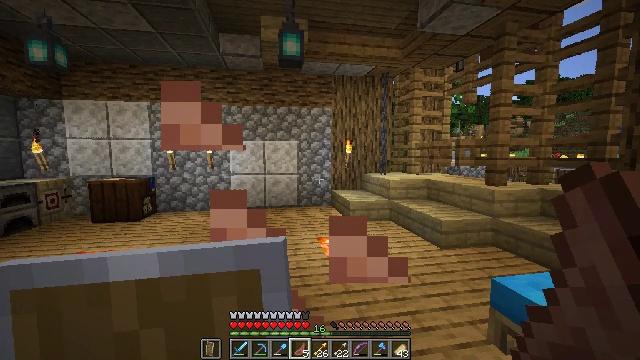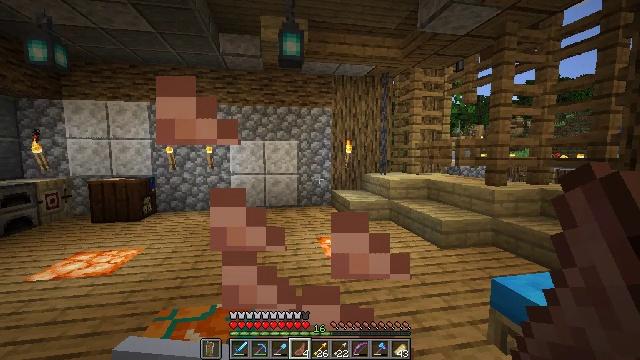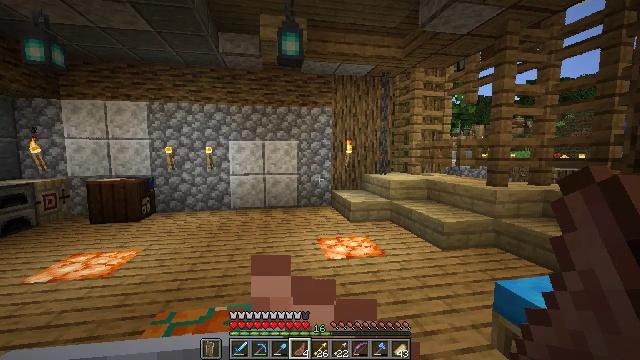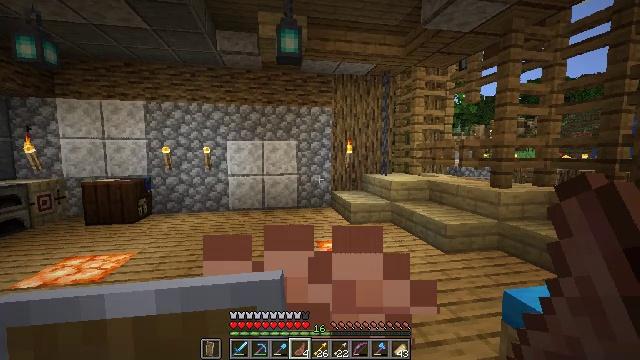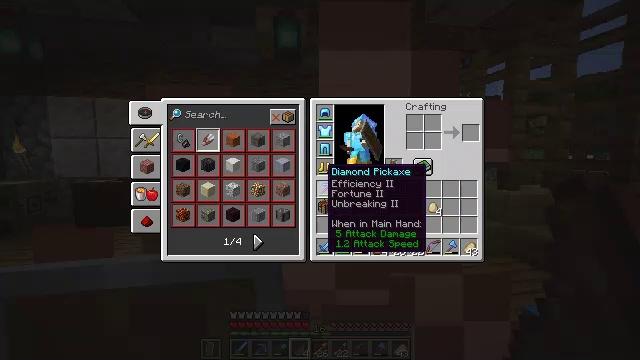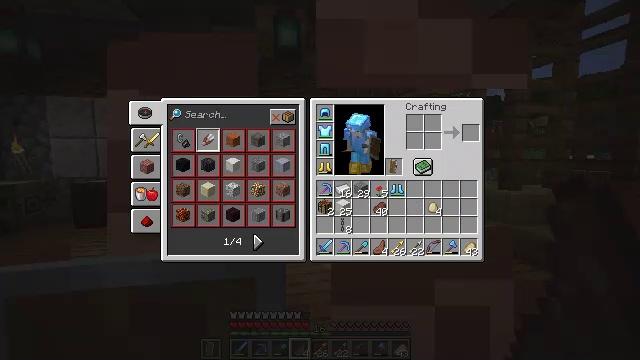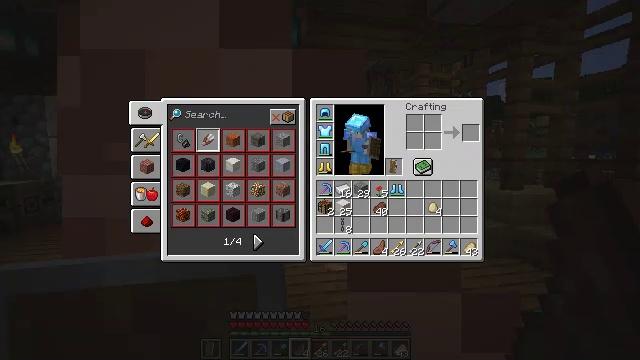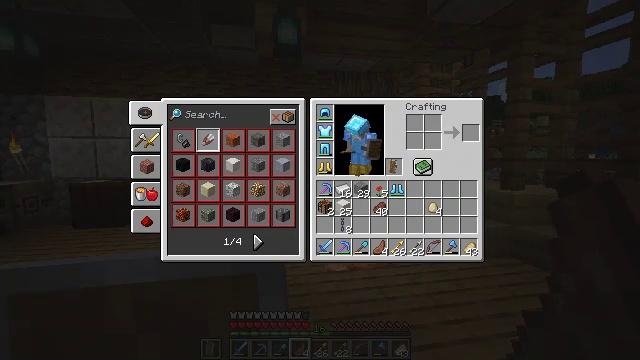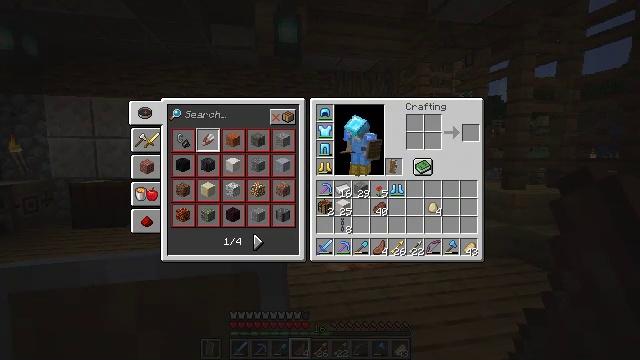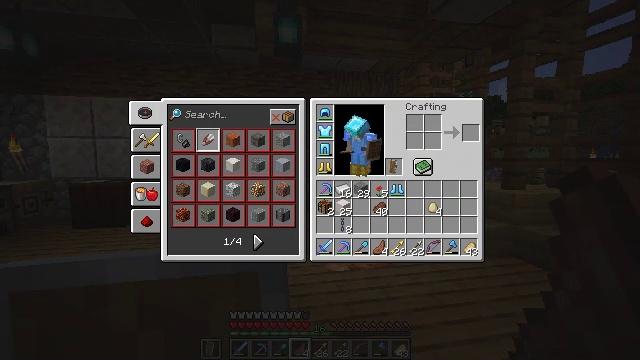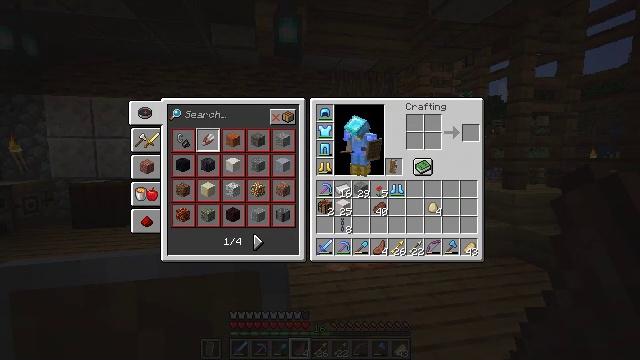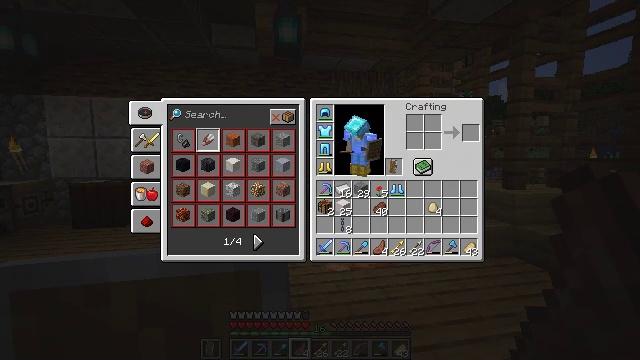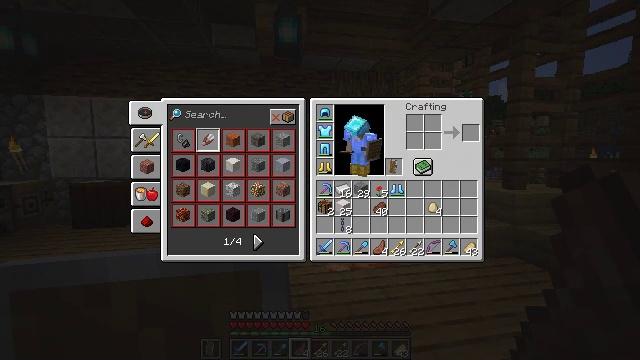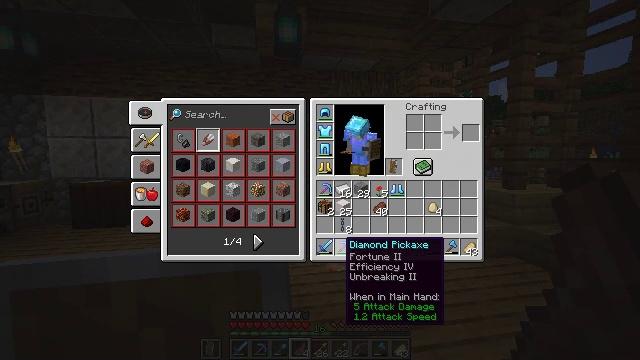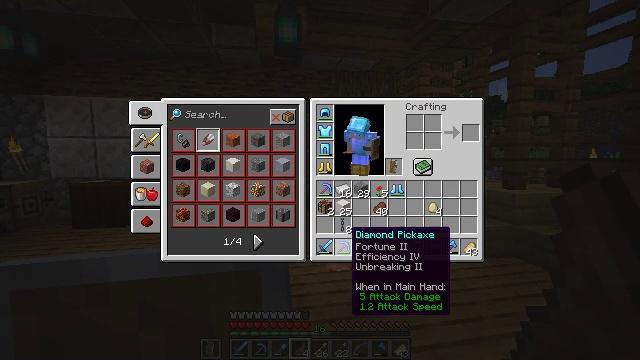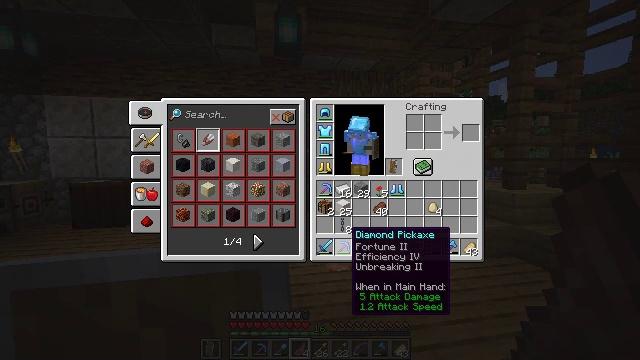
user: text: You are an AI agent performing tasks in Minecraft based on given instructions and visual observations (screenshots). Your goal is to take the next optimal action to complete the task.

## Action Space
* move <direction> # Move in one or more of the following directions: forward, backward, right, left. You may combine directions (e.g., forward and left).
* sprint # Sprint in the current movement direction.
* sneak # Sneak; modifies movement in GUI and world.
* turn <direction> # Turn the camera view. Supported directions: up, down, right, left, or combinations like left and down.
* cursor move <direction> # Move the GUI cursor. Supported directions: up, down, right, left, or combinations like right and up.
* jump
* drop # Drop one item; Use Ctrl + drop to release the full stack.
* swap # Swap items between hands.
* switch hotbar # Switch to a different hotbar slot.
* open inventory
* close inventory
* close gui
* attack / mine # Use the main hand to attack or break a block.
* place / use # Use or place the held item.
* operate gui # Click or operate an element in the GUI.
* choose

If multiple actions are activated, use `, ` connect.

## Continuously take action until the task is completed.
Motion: motion action
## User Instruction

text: Remove and gather vines.
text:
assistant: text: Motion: move forward, use / place
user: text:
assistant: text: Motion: move forward, use / place
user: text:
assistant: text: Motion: move forward, use / place
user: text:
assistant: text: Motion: move forward, open inventory
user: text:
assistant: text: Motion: move forward, cursor move down, open inventory
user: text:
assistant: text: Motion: cursor move left and down, open inventory
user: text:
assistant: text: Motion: cursor move left and down, open inventory
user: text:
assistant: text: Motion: cursor move down
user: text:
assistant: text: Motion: no_op
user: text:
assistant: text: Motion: no_op
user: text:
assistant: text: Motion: no_op
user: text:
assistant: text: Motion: cursor move right and up
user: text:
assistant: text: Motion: cursor move right and up
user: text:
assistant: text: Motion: cursor move up
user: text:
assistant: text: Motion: no_op
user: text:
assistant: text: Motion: no_op
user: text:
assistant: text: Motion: no_op
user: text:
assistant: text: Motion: no_op
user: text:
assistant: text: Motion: no_op
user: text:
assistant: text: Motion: no_op
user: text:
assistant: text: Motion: no_op
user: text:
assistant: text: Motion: no_op
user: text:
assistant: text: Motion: no_op
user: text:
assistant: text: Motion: no_op
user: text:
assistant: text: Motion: no_op
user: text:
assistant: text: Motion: no_op
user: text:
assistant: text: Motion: no_op
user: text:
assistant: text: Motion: no_op
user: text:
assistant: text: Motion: no_op
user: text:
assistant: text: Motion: no_op